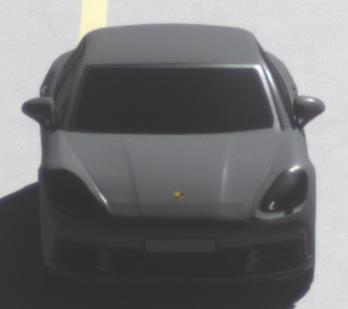
Make: Porsche
Model: Panamera
Detailed model: Panamera (971)
Model produced from: 2016/11
Model produced until: 2018/08
Doors: 5
Color: gray
Road condition: dry road
Daytime: midday
Contrast: high contrast